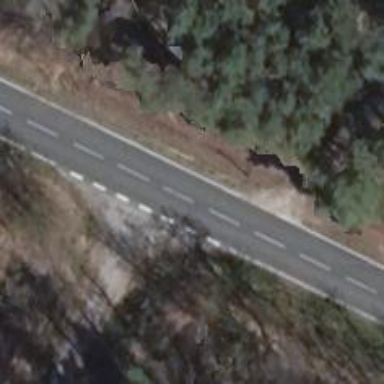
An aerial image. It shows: Secondary road with asphalt surface.